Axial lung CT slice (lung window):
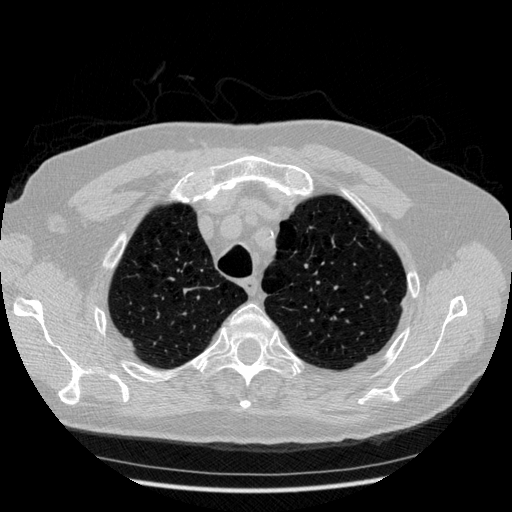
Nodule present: no